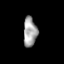
Tissue: skin
Cell type: Epithelial cells
Senescence score: 0.2713
Nuclear area (px): 394
Mean DAPI intensity: 162.914